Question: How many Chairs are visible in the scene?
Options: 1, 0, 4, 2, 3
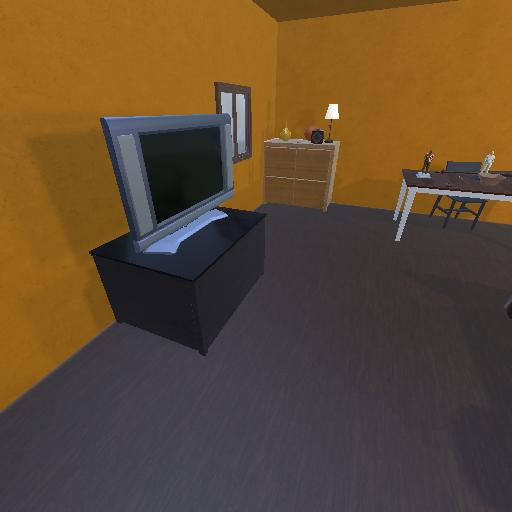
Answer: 1